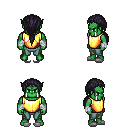
a pixel art fantasy rpg character, male body template, orc, green skin, gold chest armor, teal pants, raven ponytail hairstyle, white cloth bandages, white slippers, four views (front, back, left, right), 2x2 character sprite sheet, small pixel art, hard edges, no anti-aliasing